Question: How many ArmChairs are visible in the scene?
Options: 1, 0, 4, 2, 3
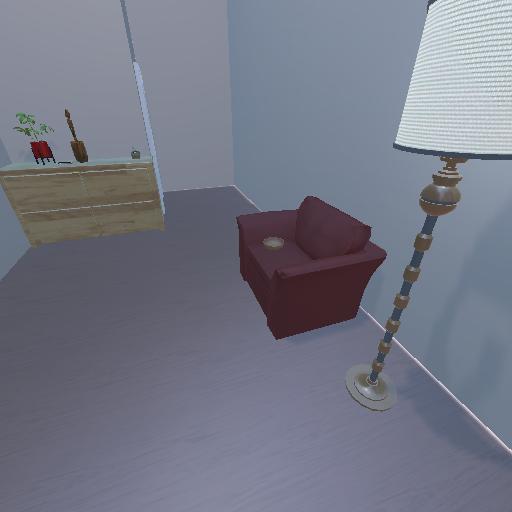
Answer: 1